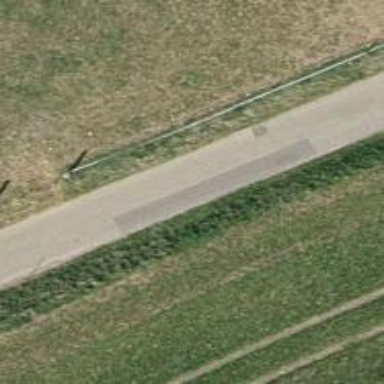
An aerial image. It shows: Unclassified road with asphalt surface.